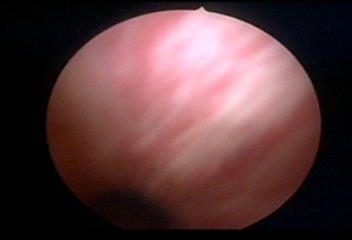
Modality: WLC
Class: Normal mucosa
Bladder cancer association: No